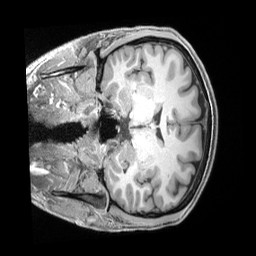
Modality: T1w
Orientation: coronal
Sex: male
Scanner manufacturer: siemens
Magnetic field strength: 3 T
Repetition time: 2.4 s
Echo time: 0.00222 s